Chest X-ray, AP view. Patient: 30 years old, sex F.
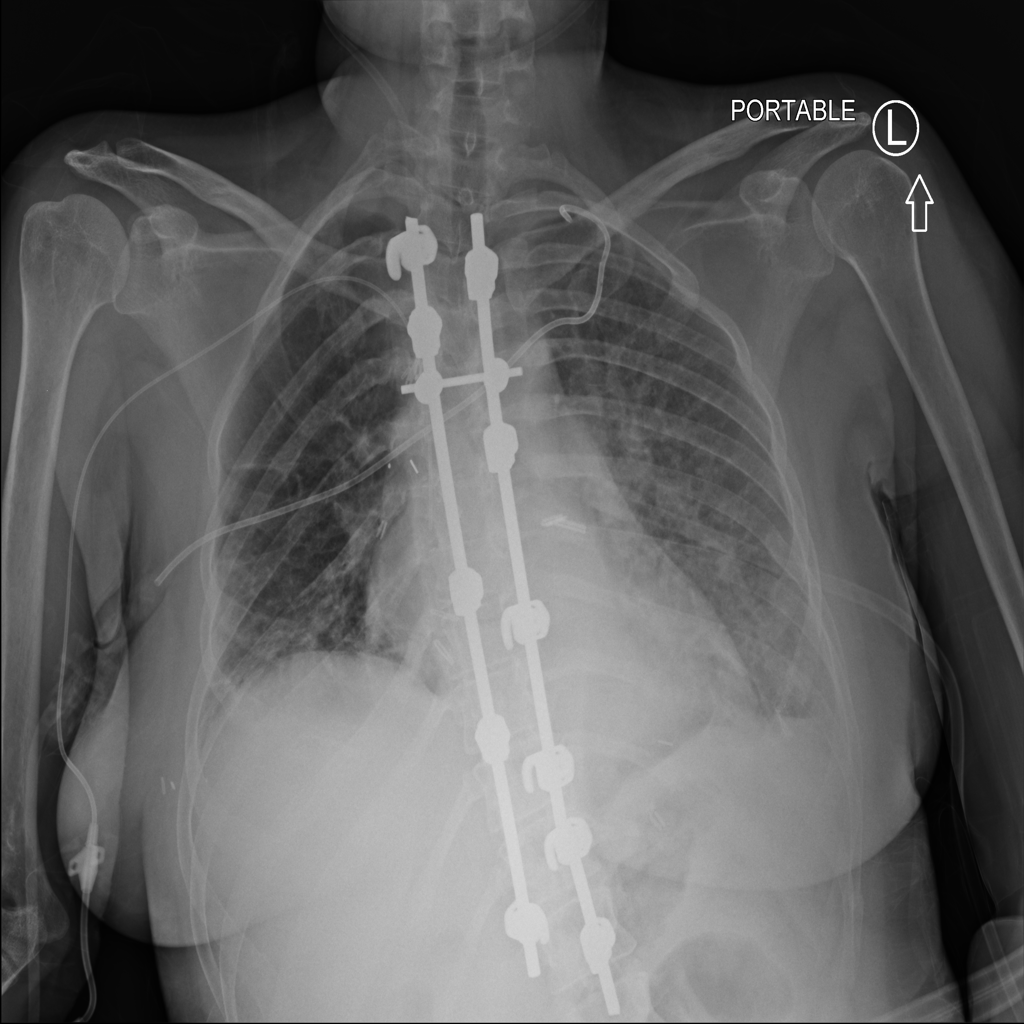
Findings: Effusion